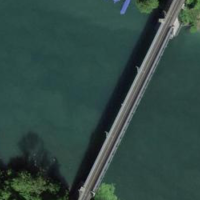
EUNIS habitat code: 15
Species observed at this site:
Phalacrocorax carbo
Podiceps cristatus